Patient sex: F
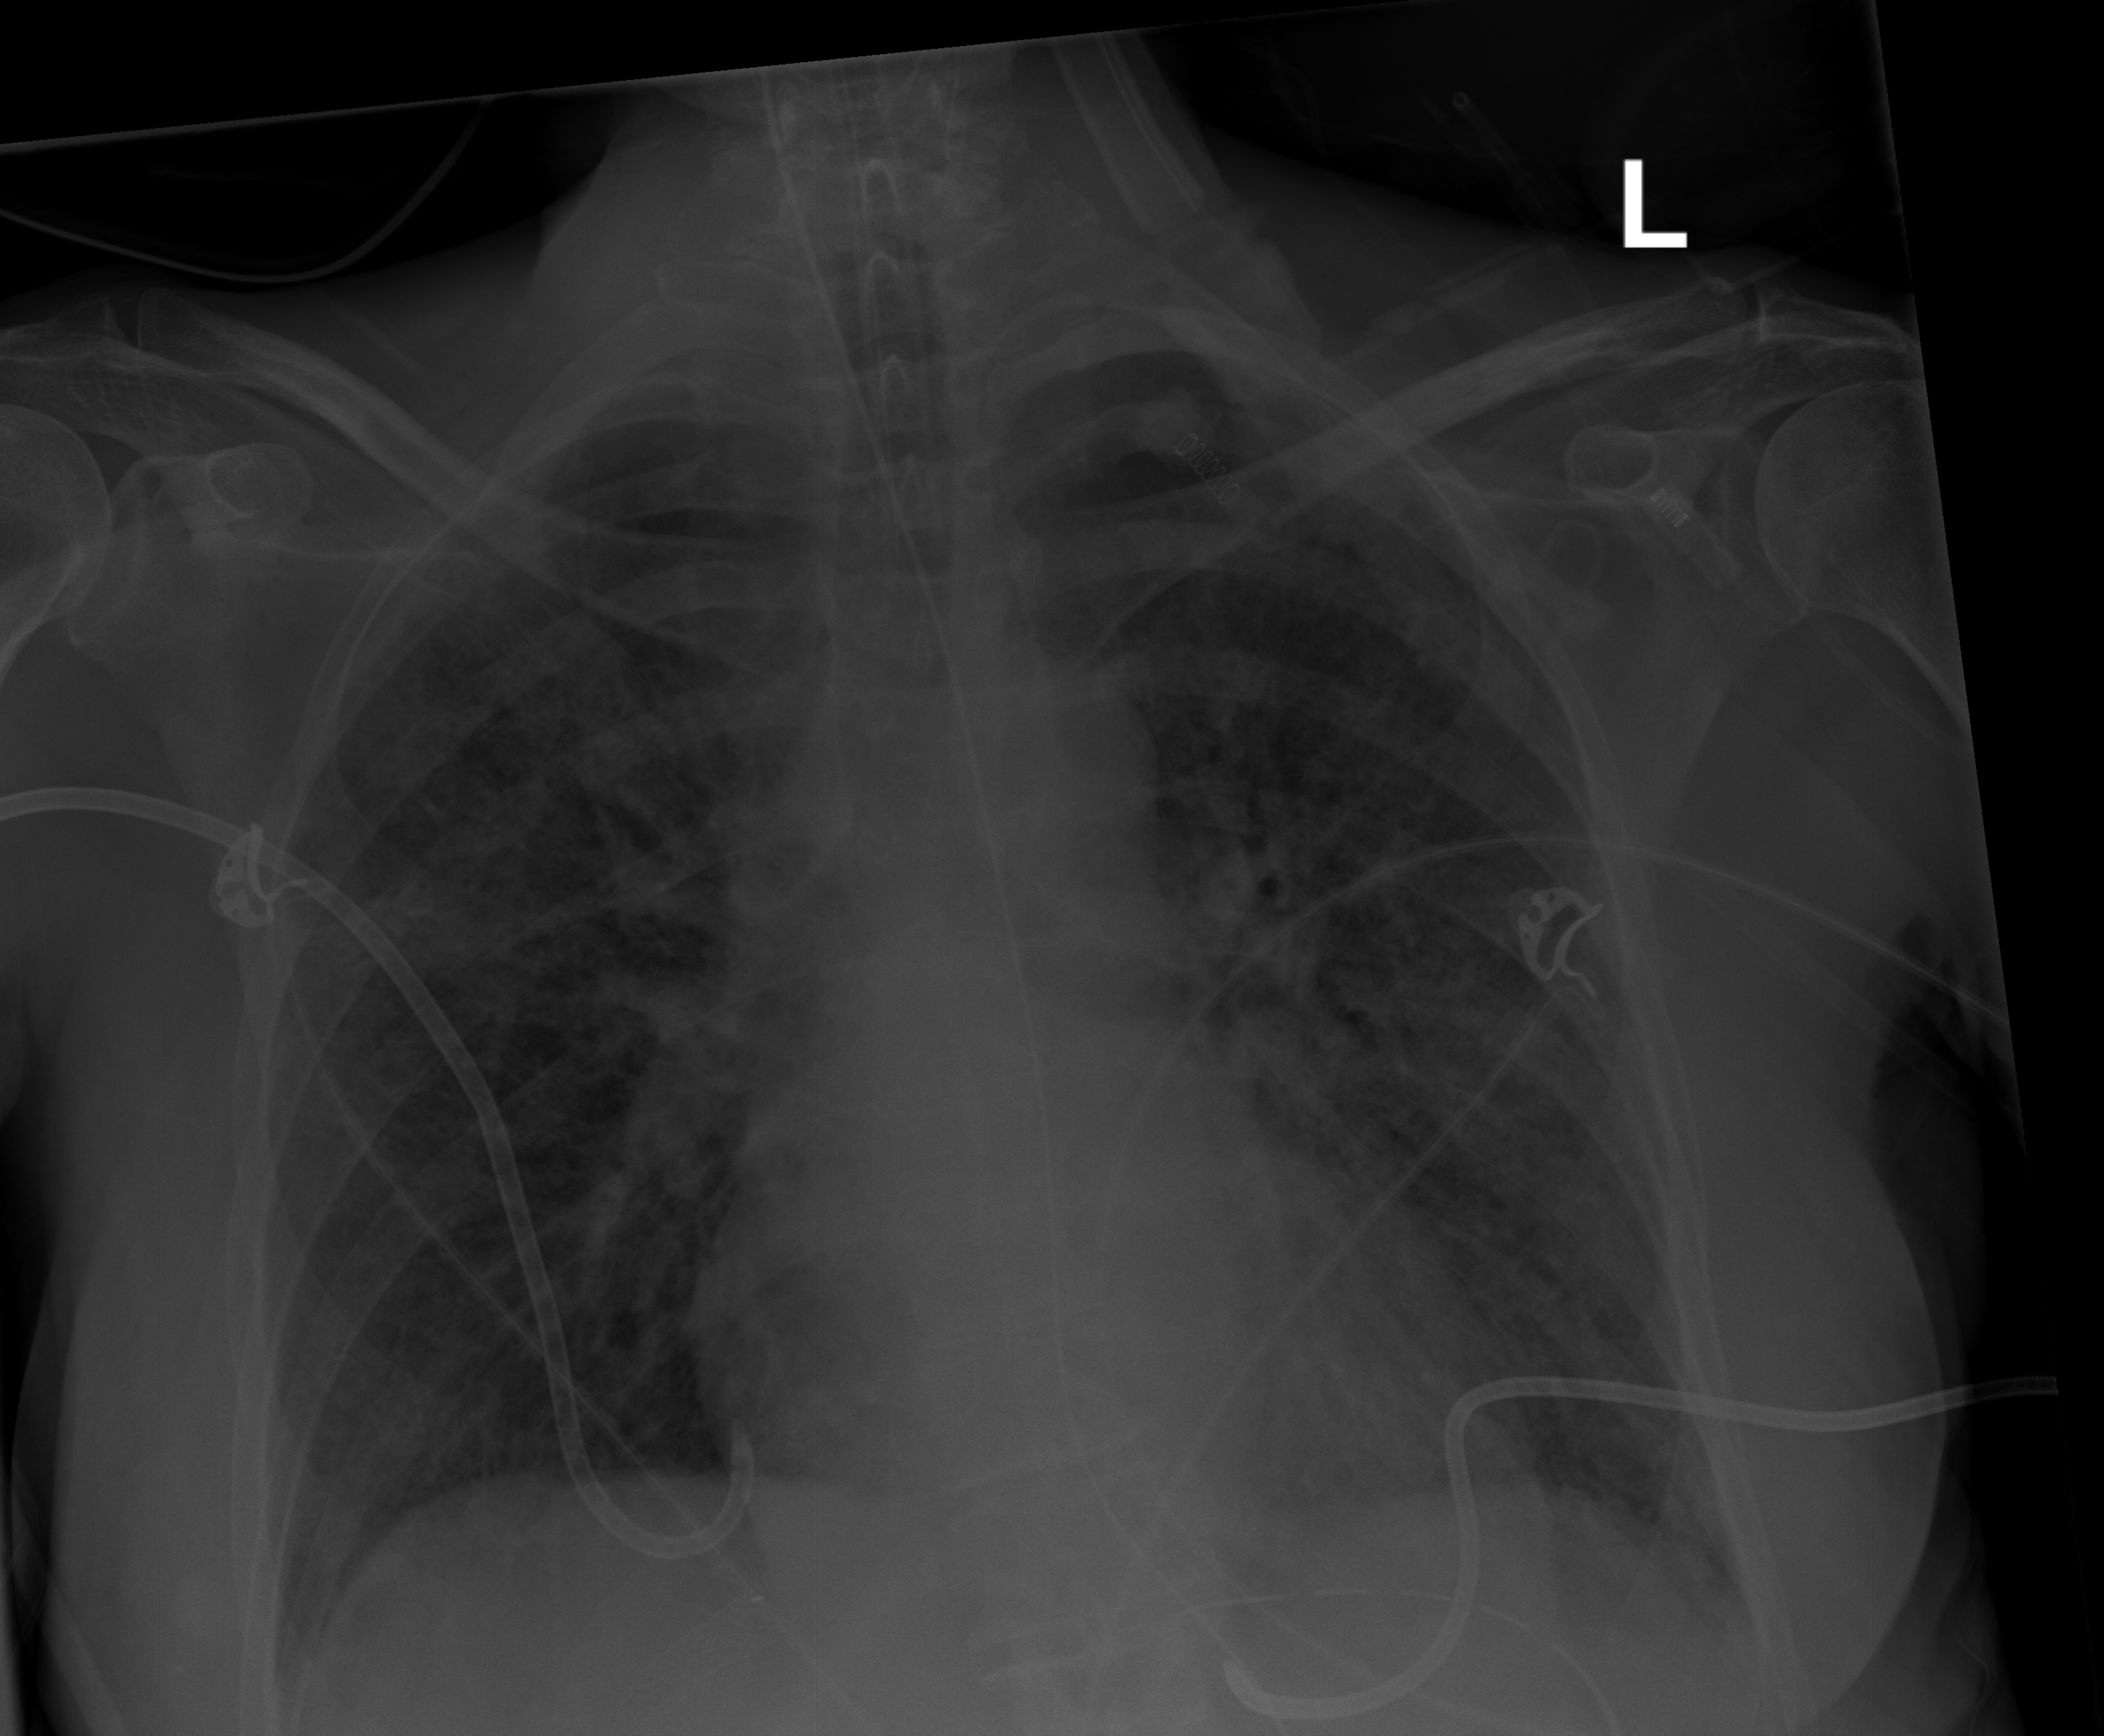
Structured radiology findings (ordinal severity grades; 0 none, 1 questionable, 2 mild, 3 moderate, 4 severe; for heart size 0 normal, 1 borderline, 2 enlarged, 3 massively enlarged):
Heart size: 0
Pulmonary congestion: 0
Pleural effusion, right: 0
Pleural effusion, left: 0
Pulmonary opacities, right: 3
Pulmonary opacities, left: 3
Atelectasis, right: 2
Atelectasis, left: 2